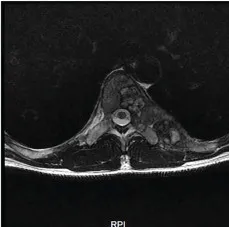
Preoperative MRI scan of the patient's thoracic spine (A-C). Transverse MRI scan showed a 6.5cm x 2.0cm sized and well-defined lesion occupying the T8 vertebral body, pedicle and lamina (C).
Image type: radiology (mri)